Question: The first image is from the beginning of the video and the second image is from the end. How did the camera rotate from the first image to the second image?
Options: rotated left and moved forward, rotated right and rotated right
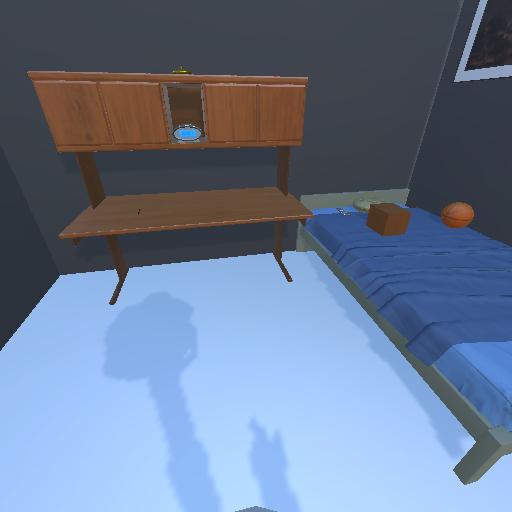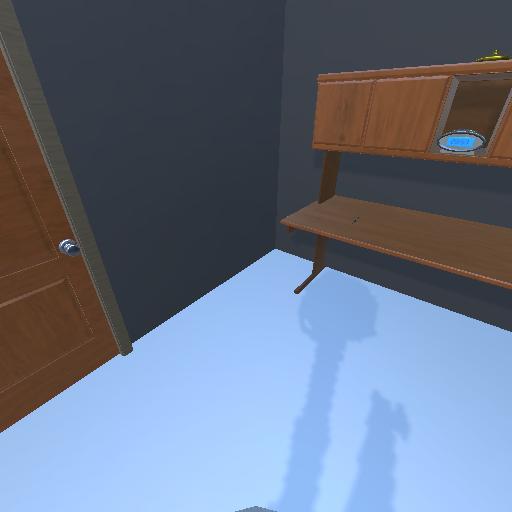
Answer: rotated left and moved forward